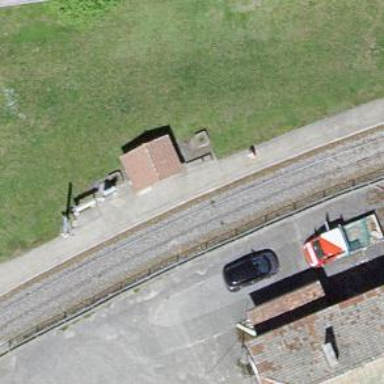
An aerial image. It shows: Public transport stop position along the railway.